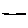
Label: line